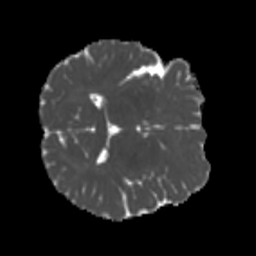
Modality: MD
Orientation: axial
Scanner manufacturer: siemens
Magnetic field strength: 3 T
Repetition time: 4 s
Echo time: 0.0594 s